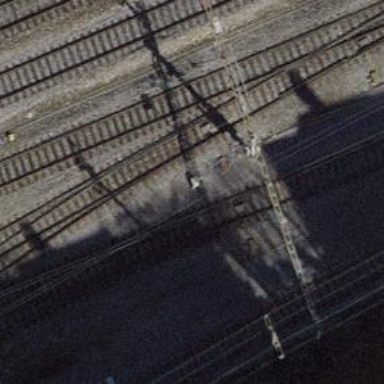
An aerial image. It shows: Railway switch.